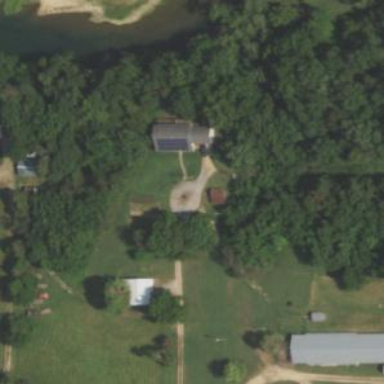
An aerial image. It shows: Driveway leading to service road.